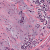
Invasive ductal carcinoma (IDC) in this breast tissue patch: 1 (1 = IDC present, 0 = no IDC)